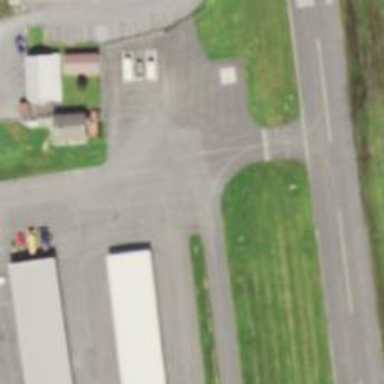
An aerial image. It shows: Apron at the airport.